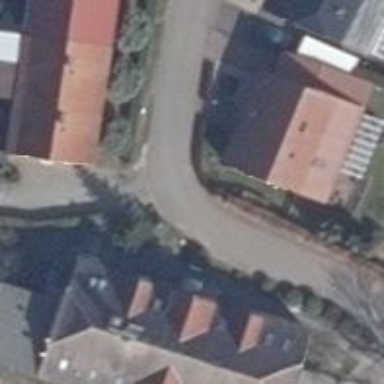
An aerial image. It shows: Residential road with compacted surface.